Field crop: maize
Growth stage: 1
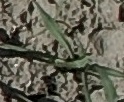
Species: sorghum